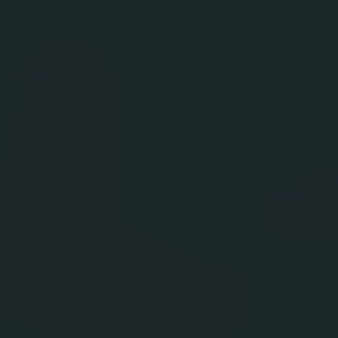
Label: other